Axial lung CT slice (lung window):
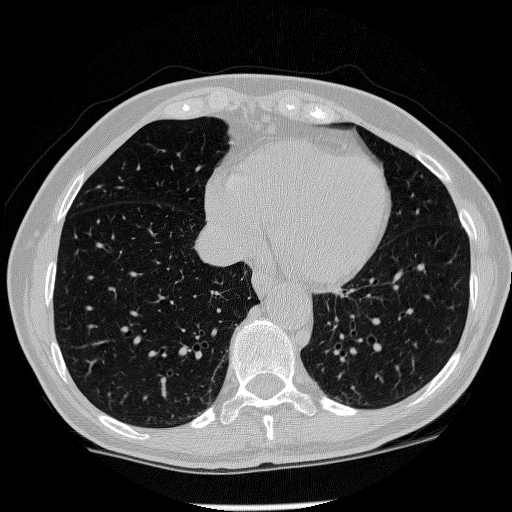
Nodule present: no